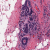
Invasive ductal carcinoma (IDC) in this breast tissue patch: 0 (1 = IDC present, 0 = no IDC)